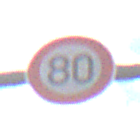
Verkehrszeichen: Geschwindigkeit80
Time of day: Midday
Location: Outdoor (Nature)
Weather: PartlyCloudy
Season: NotSpecified
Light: Natural